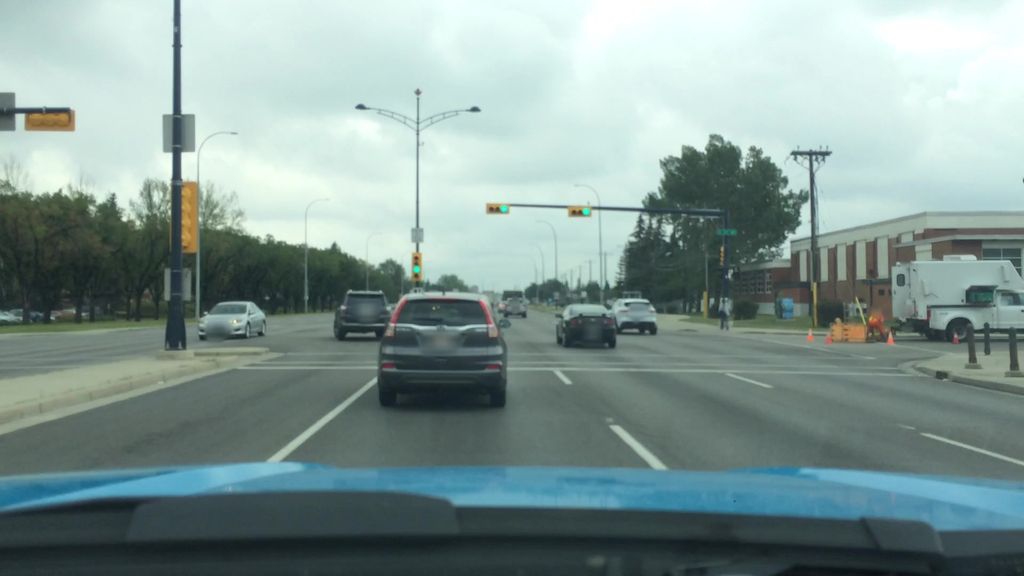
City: calgary